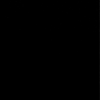
Label: dusty